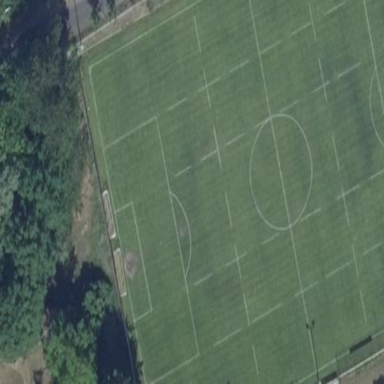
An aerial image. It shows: Grass pitch designated for soccer.